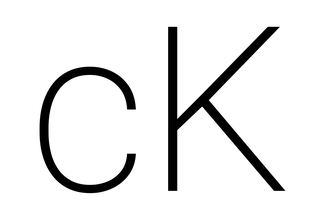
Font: Roboto_ExtraLight